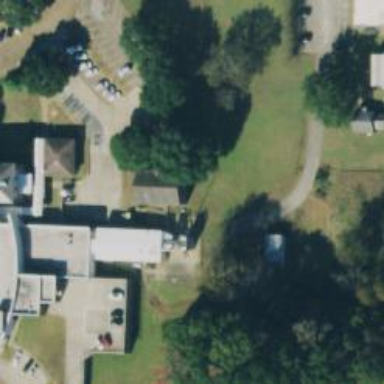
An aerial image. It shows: Hospital building.